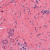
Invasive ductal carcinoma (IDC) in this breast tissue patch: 0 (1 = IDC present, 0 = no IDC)